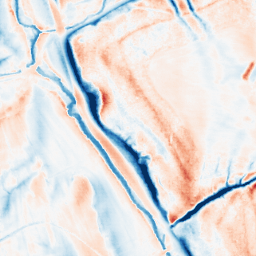
Category: classical
Decomposition family: gaussian_anisotropic
Decomposition parameters: sigma_x: 10
sigma_y: 2
Upsampling method: sinc_blackman
Upsampling parameters: scale: 8
kernel_size: 16
Upsampling scale: 8